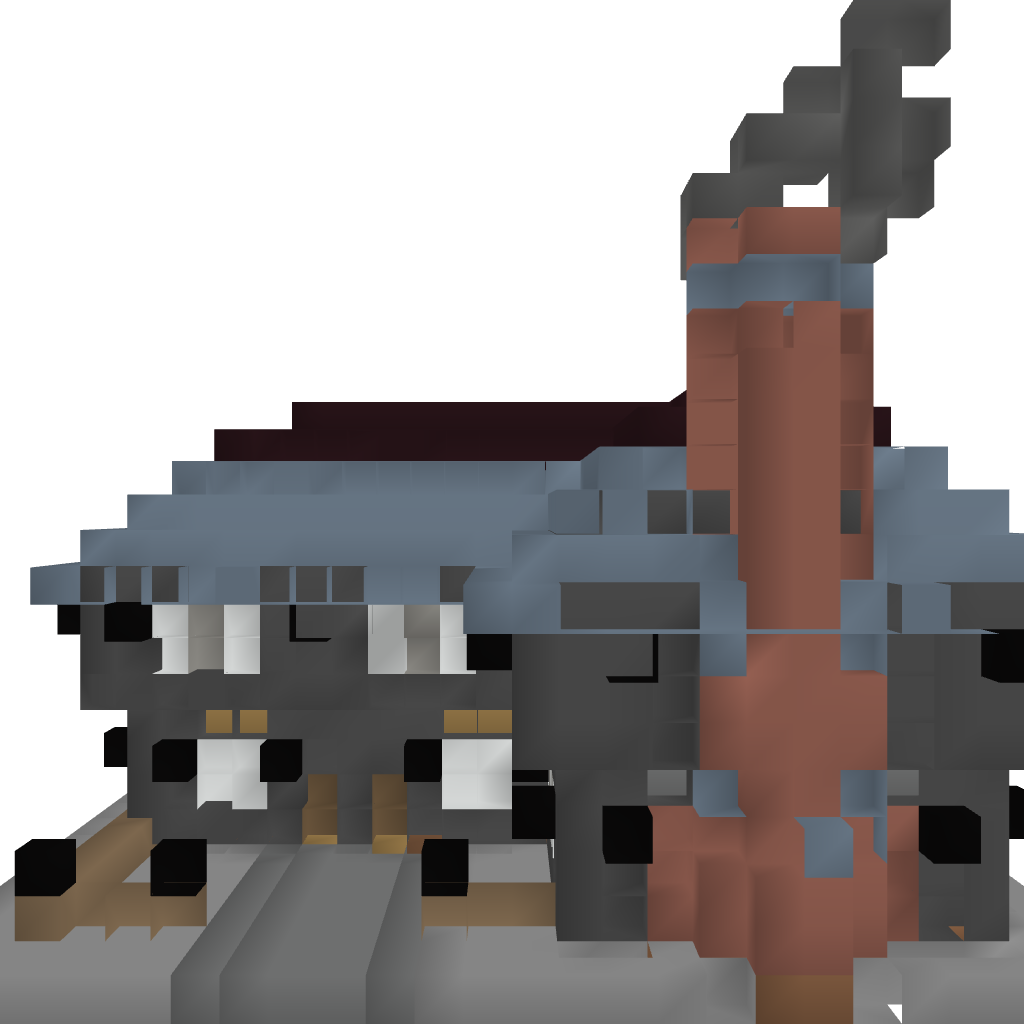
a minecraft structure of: A medium Inn